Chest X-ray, PA view. Patient: 60 years old, sex F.
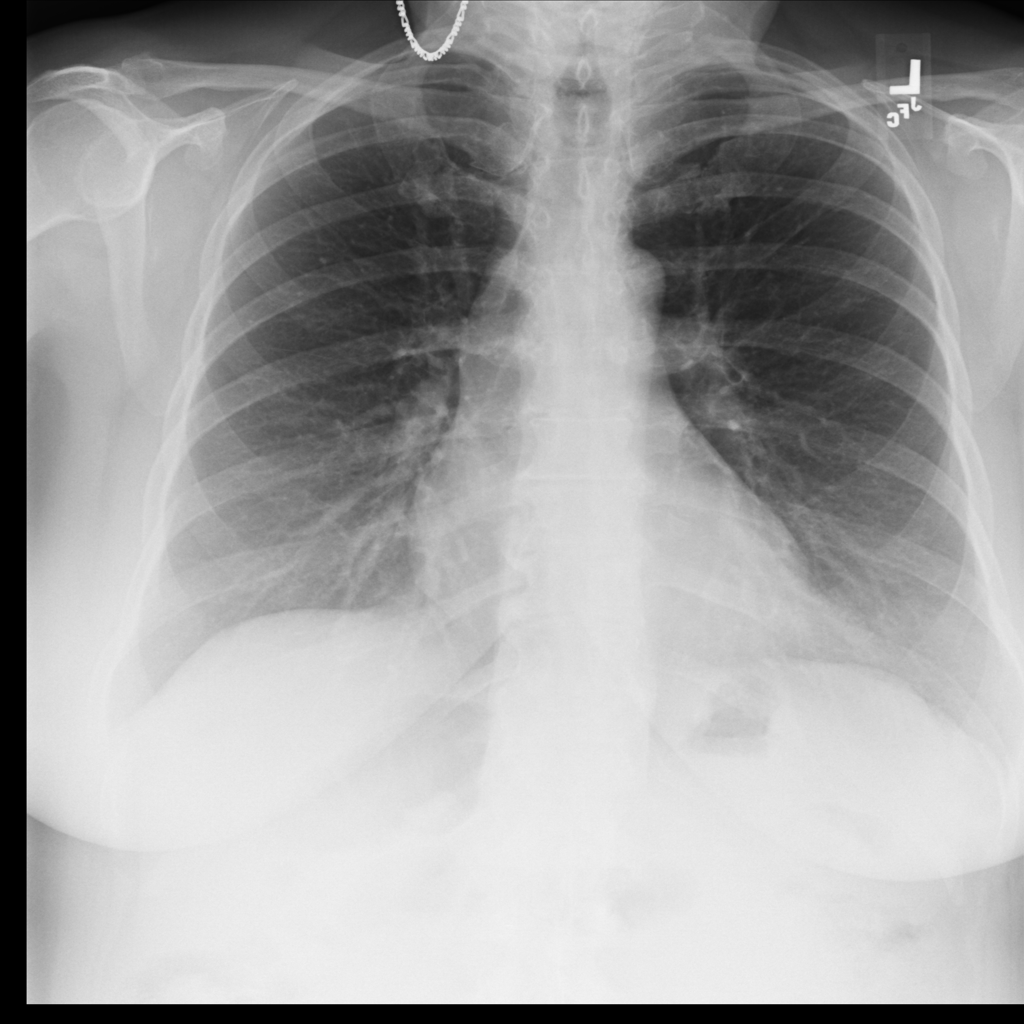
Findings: Infiltration